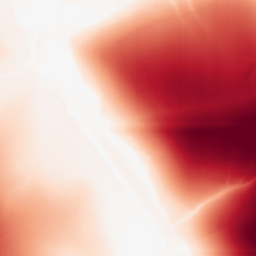
Category: morphological
Decomposition family: rolling_ball
Decomposition parameters: radius: 200
Upsampling method: bspline
Upsampling parameters: scale: 4
Upsampling scale: 4